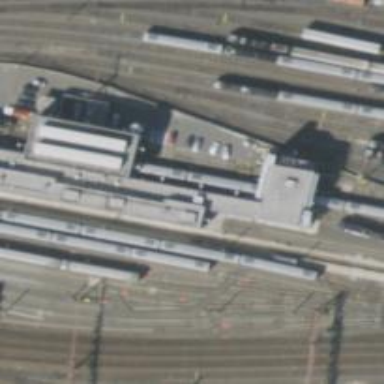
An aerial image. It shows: Railway yard with building passage tunnel.